Field crop: maize
Growth stage: 2
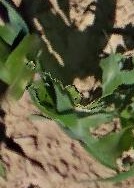
Species: maize